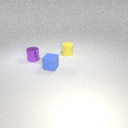
small yellow rubber cylinder behind small purple metal cylinder